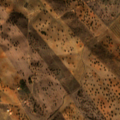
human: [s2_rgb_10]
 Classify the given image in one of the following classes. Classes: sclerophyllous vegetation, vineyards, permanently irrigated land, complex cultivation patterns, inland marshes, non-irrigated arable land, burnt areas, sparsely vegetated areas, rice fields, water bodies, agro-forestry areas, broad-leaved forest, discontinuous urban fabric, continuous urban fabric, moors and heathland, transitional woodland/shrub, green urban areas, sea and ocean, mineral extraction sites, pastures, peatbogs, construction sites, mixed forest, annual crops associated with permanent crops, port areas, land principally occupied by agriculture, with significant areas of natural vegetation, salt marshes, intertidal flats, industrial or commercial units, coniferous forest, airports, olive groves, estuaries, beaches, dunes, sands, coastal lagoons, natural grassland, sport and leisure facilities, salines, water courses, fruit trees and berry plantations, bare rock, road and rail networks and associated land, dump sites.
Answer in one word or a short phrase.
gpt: non-irrigated arable land, agro-forestry areas, transitional woodland/shrub